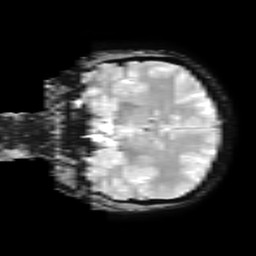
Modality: T2starw
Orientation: coronal
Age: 28
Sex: female
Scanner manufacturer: ge
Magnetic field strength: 3 T
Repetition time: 0.65 s
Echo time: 0.02 s